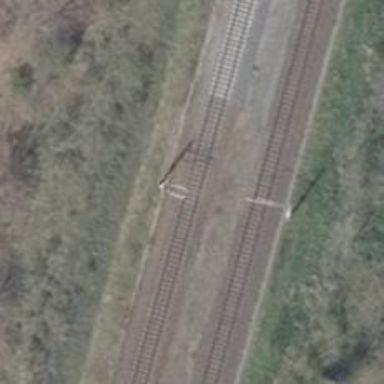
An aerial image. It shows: Milestone along the railway with catenary mast.